Question: I learnt that after the newly released react packages, the tag in react-router-dom do not work again so I changed to "Routes" after a couple of research online but still, it isn't working. Below is a screenshot from my PC.

Also this is the code
'''
import React from 'react';
import Navbar from './components/Navbar'
import {BrowserRouter as Router, Routes, Route} from 'react-router-dom';
import './App.css';
import Home from './components/pages/Home';
import Services from './components/pages/Services';
import Products from './components/pages/Products';
import SignUp from './components/pages/SignUp';
function App(){
return (
<>
<Router>
<Navbar />
<Routes>
<Route exact path="/" component={Home} />
<Route path="/services" component={Services} />
<Route path="/products" component={Products} />
<Route path="/sign-up" component={SignUp} />
</Routes>
</Router>
</>
);
}
export default App;
//<HeroSection />
//import HeroSection from './components/HeroSection';
'''
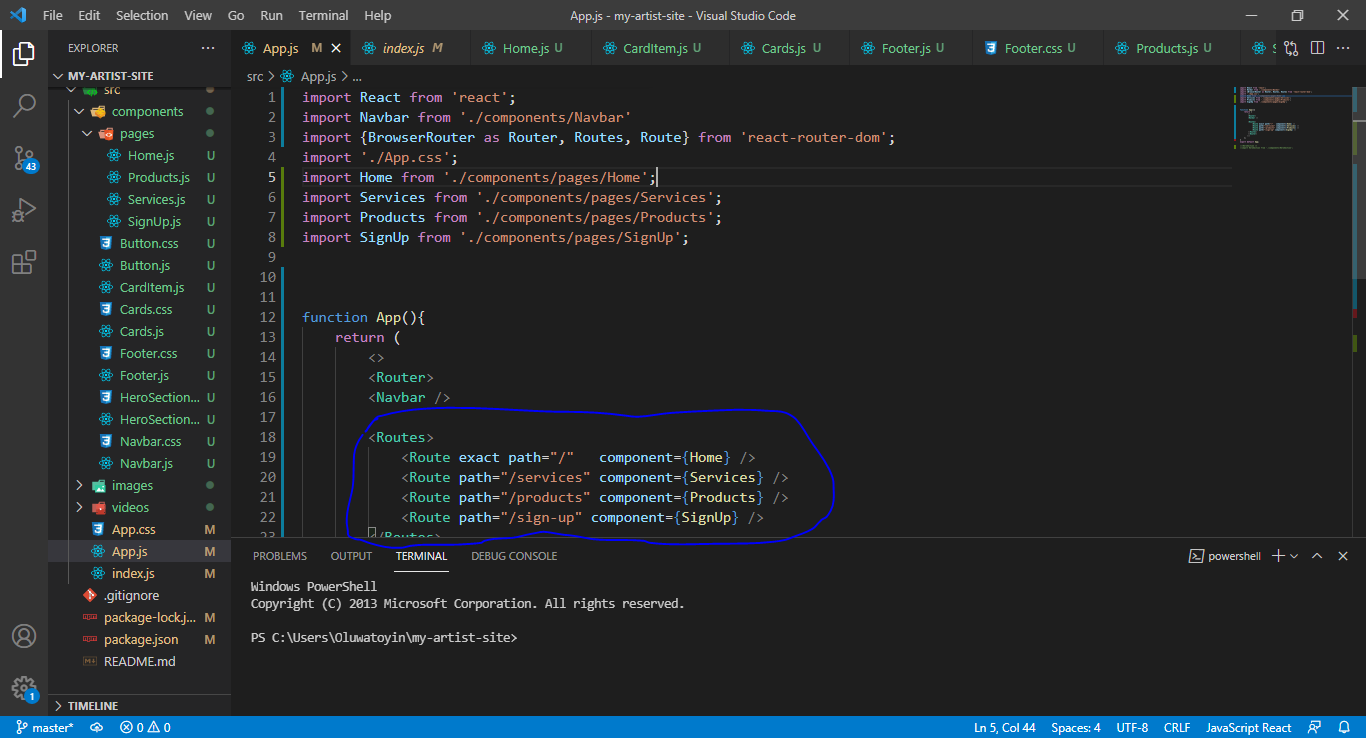
Answer: On new version of react-router-dom this should work. Check it.
'''
<Routes>
<Route path="/" element={<Home />} />
<Route path="/services" element={<Services />} />
<Route path="/products" element={<Products />} />
<Route path="/sign-up" element={<SignUp />} />
</Routes>
'''
Paste your error please. There would another issue